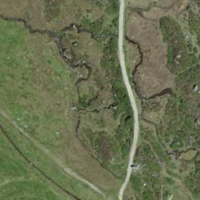
EUNIS habitat code: 26
Species observed at this site:
Arnica montana
Rhododendron ferrugineum
Saxifraga aizoides